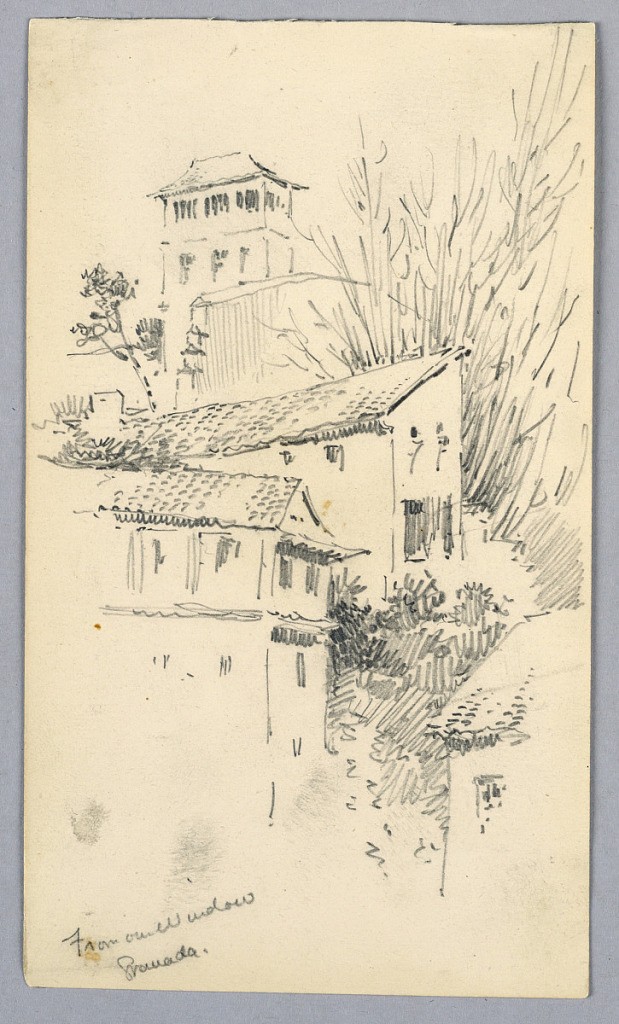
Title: From Our Window Granada
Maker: Arnold William Brunner, American, 1857–1925
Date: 1892
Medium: Graphite on paper
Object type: Drawing
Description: Looking up a slope, past houses and foliage to a tower